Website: macys
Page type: receipt
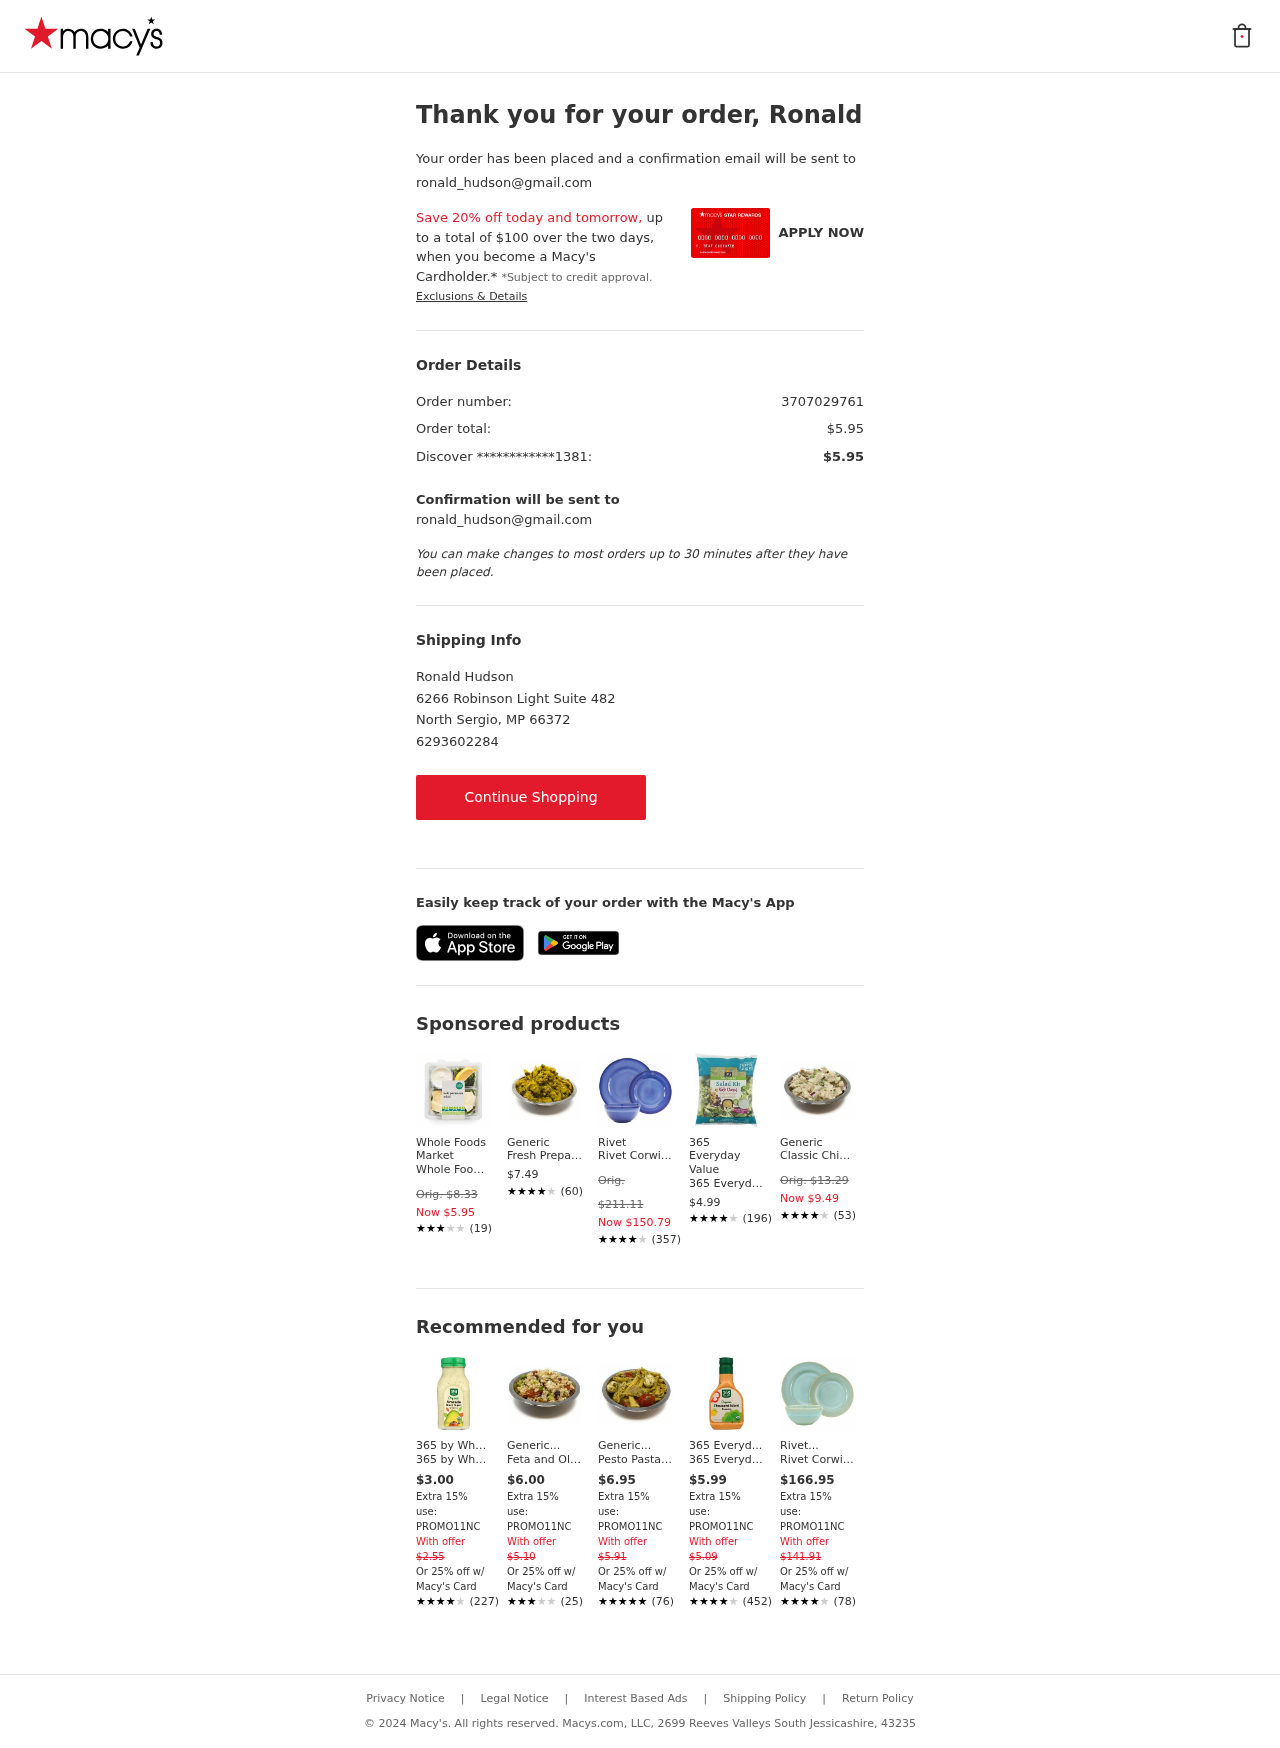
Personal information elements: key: PII_CARD_LAST4
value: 1381
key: PII_CARD_TYPE
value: Discover
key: PII_EMAIL
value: ronald_hudson@gmail.com
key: PII_FIRSTNAME
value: Ronald
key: PII_FULLNAME
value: Ronald Hudson
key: PII_PHONE
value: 6293602284
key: PII_PROMO_CODE
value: PROMO11NC
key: PII_STREET
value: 6266 Robinson Light Suite 482
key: PII_EMAIL2
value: ronald_hudson@gmail.com
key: PII_CITY_STATE_ZIP
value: North Sergio, MP 66372
Product elements: key: PRODUCT10_BRAND
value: Rivet
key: PRODUCT10_NAME
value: Rivet Corwin Modern Reactive-Glaze Stoneware 18-Piece Dinnerware Set, Service for 6, Turquoise
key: PRODUCT10_NUM_RATINGS
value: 78
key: PRODUCT10_PRICE
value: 166.95
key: PRODUCT10_RATING
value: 4
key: PRODUCT1_BRAND
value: Whole Foods Market
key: PRODUCT1_NAME
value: Whole Foods Market, Kale Parmesan Salad, 4.3 oz
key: PRODUCT1_NUM_RATINGS
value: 19
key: PRODUCT1_PRICE
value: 5.95
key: PRODUCT1_RATING
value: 3.4
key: PRODUCT2_BRAND
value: Generic
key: PRODUCT2_NAME
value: Fresh Prepared Curry Chicken Salad
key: PRODUCT2_NUM_RATINGS
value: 60
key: PRODUCT2_PRICE
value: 7.49
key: PRODUCT2_RATING
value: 4.4
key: PRODUCT3_BRAND
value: Rivet
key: PRODUCT3_NAME
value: Rivet Corwin Modern Reactive-Glaze Stoneware 18-Piece Dinnerware Set, Service for 6, Atacama Blue
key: PRODUCT3_NUM_RATINGS
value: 357
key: PRODUCT3_PRICE
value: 150.79
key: PRODUCT3_RATING
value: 4.1
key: PRODUCT4_BRAND
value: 365 Everyday Value
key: PRODUCT4_NAME
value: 365 Everyday Value, Organic Kale Caesar Salad Kit, 9.25 oz
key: PRODUCT4_NUM_RATINGS
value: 196
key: PRODUCT4_PRICE
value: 4.99
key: PRODUCT4_RATING
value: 3.6
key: PRODUCT5_BRAND
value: Generic
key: PRODUCT5_NAME
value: Classic Chicken Salad
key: PRODUCT5_NUM_RATINGS
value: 53
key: PRODUCT5_PRICE
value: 9.49
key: PRODUCT5_RATING
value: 3.8
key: PRODUCT6_BRAND
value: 365 by Whole Foods Market
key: PRODUCT6_NAME
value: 365 by Whole Foods Market, Organic Refrigerated Salad Dressing, Avocado Greek Yogurt, 12 Fl Oz
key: PRODUCT6_NUM_RATINGS
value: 227
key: PRODUCT6_PRICE
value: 3
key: PRODUCT6_RATING
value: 3.6
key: PRODUCT7_BRAND
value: Generic
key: PRODUCT7_NAME
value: Feta and Olive Cous-Cous Salad
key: PRODUCT7_NUM_RATINGS
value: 25
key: PRODUCT7_PRICE
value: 6
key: PRODUCT7_RATING
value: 3.3
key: PRODUCT8_BRAND
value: Generic
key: PRODUCT8_NAME
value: Pesto Pasta Salad
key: PRODUCT8_NUM_RATINGS
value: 76
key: PRODUCT8_PRICE
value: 6.95
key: PRODUCT8_RATING
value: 4.7
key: PRODUCT9_BRAND
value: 365 Everyday Value
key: PRODUCT9_NAME
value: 365 Everyday Value, Organic Thousand Island Dressing, 16 fl oz
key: PRODUCT9_NUM_RATINGS
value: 452
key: PRODUCT9_PRICE
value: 5.99
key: PRODUCT9_RATING
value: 4.3
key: PRODUCT1_ORIGINAL_PRICE
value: Orig. $8.33
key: PRODUCT3_ORIGINAL_PRICE
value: Orig. $211.11
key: PRODUCT5_ORIGINAL_PRICE
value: Orig. $13.29
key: PRODUCT6_OFFER_PRICE
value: $2.55
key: PRODUCT7_OFFER_PRICE
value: $5.10
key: PRODUCT8_OFFER_PRICE
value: $5.91
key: PRODUCT9_OFFER_PRICE
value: $5.09
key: PRODUCT10_OFFER_PRICE
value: $141.91
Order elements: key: ORDER_ID
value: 3707029761
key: ORDER_TOTAL
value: $5.95